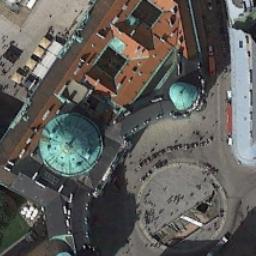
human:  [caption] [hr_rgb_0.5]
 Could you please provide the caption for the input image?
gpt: There is a red church with two blue circular roofs .

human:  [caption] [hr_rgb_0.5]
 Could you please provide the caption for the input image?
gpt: The white church with two green circular pointed towers and the rest of the church has some orange sloping roofs .

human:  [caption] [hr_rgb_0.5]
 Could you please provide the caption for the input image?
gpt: A cathedral with a brown roof  The main house in the middle of the church has a cyan dome  There are many pedestrians in the square next to the church .

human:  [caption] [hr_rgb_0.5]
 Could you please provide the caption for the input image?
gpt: This is a church that looks like a cross from above .

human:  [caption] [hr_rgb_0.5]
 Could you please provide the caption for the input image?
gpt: There are many buildings near the church .